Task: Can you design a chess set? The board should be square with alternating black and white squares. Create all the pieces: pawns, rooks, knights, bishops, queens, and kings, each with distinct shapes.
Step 2911:
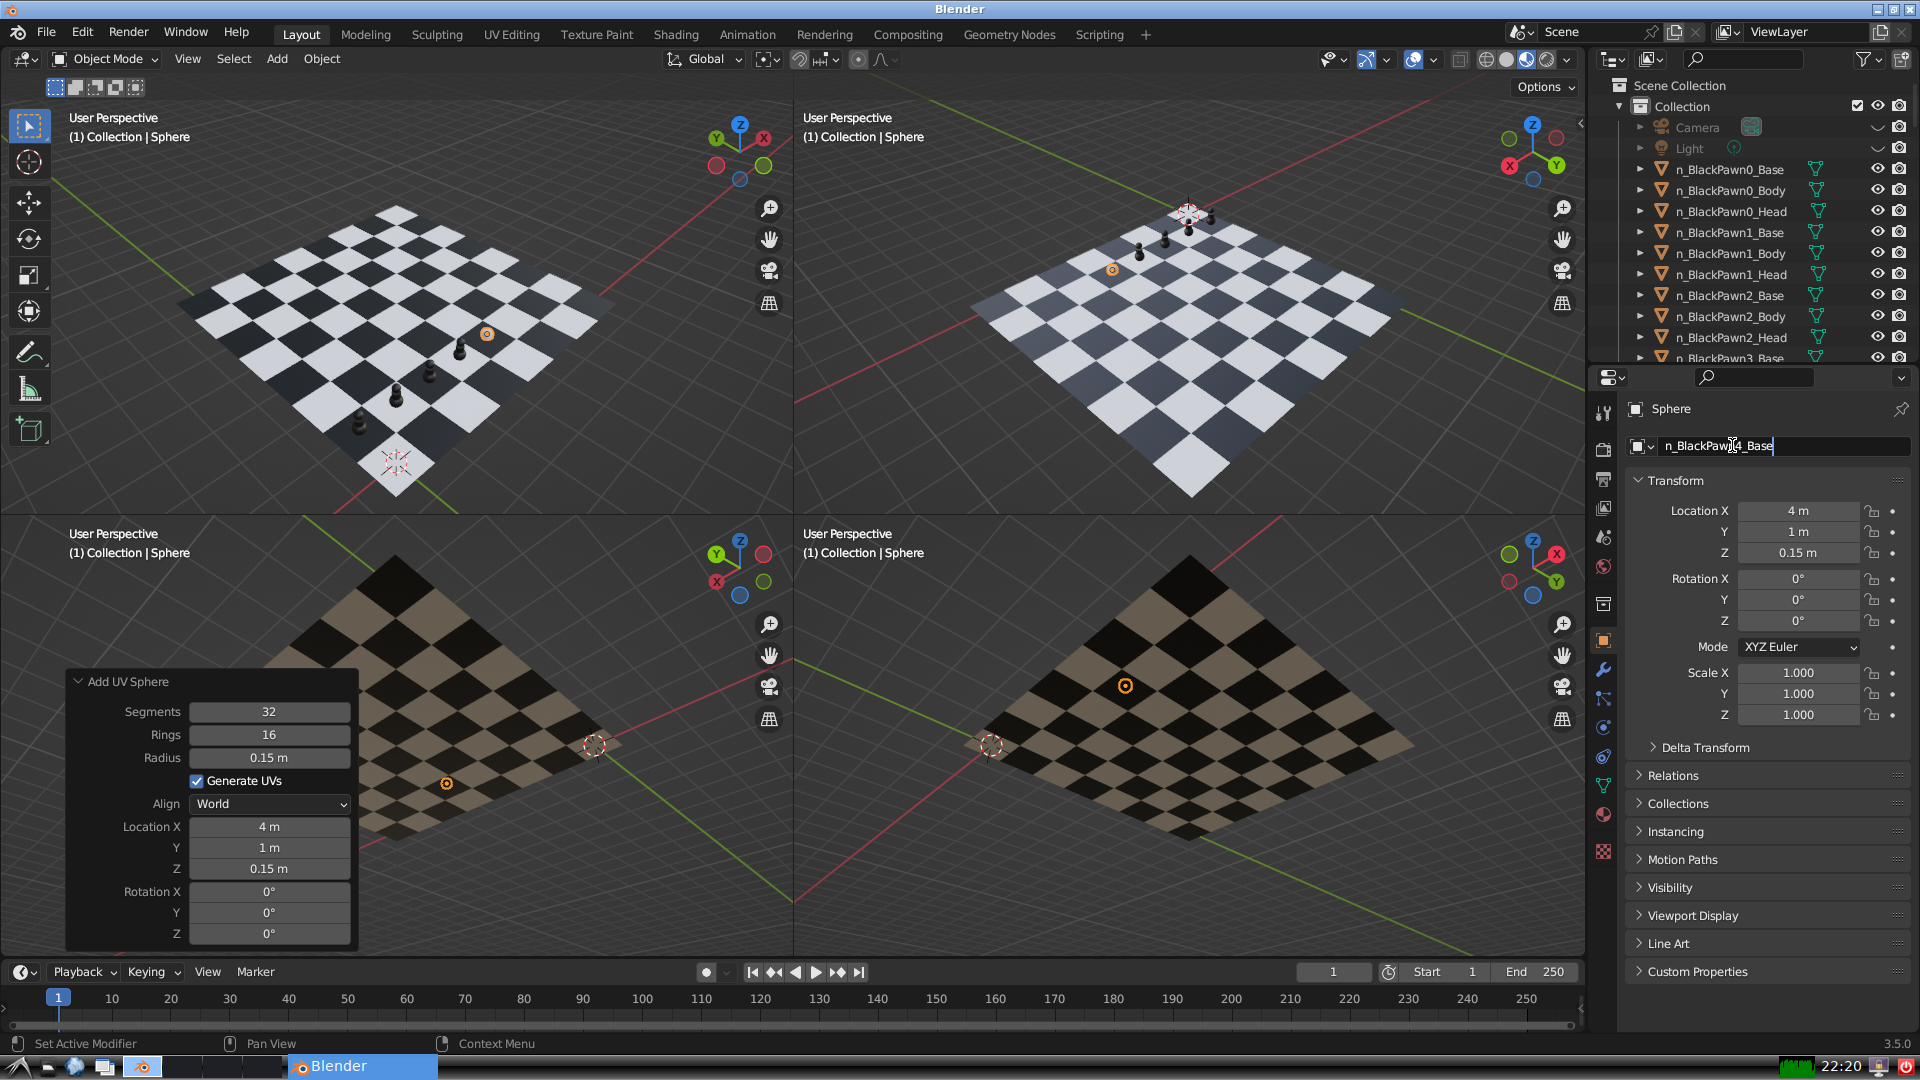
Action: {"key_press": ['Return']}